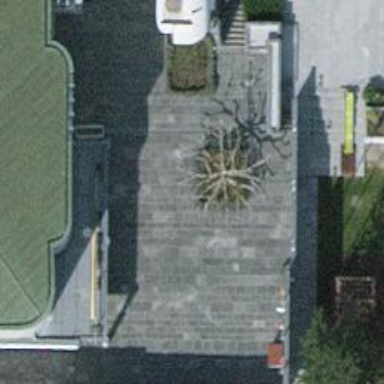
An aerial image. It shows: Black bench.